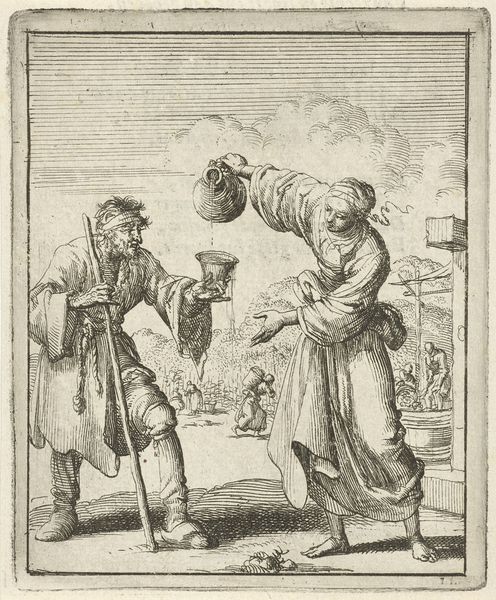
Titel: Vrouw schenkt een bedelaar wijn in
Künstler: Jan Luyken
Standort: Amsterdam
Institution: Rijksmuseum
Schlagwörter: berg, himmel, mann, wasser, wolken, menschen, stadt, frau, zeichnung, arm, band, steine, gewand, haare, arbeit, brunnen, stock, krug, stab, berge, korb, striche, becher, lumpen, barfuß, druck, stich, schwarzweiß, fass, bettler, kupferstich, eingießen, becker, srucck